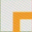
Piece: xx